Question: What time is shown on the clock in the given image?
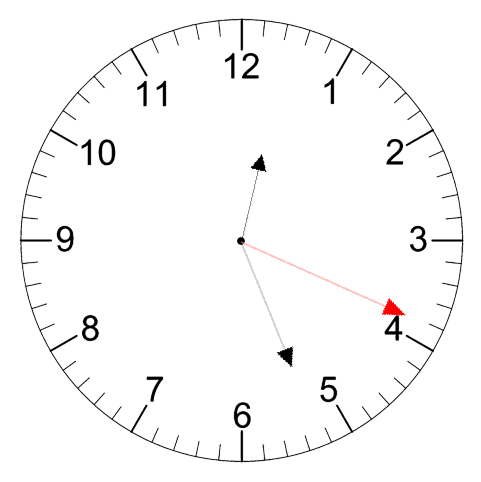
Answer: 12:26:19